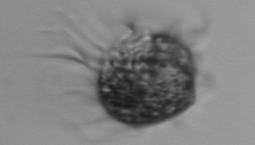
Label: Pelagostrobilidium